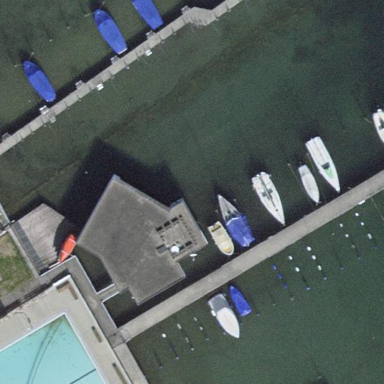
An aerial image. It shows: Man-made pier.